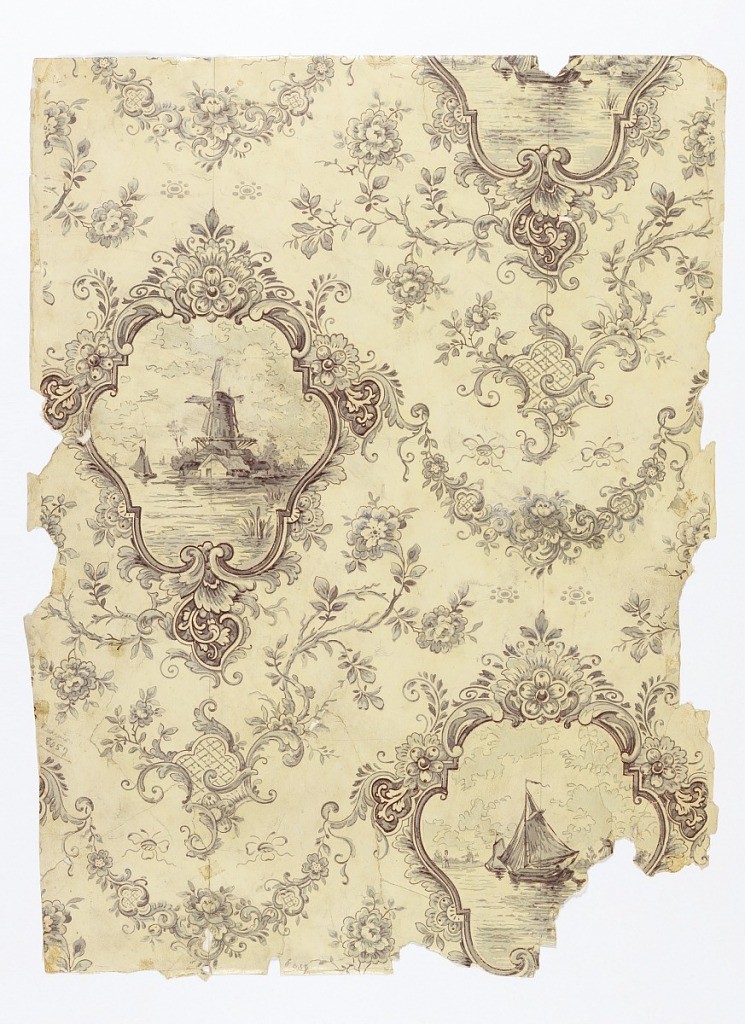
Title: Sidewall
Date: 1840–60
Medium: Block-printed on continuous paper
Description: Rococo Revival landscape medallions, scenes alternate between a ship or boat and a windmill. Printed in a monochrome palette on a satin or polished ground.